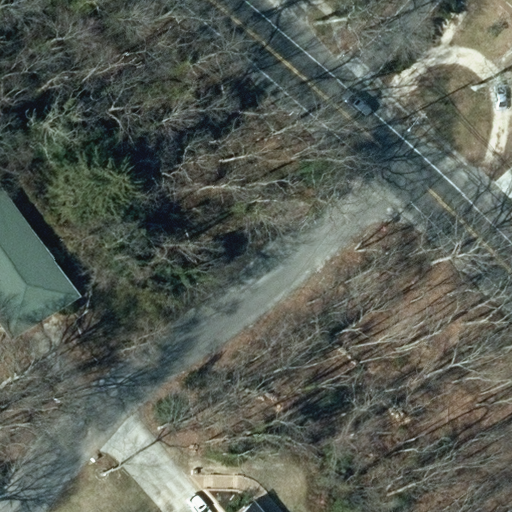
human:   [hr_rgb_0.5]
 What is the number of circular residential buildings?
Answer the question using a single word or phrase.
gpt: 0

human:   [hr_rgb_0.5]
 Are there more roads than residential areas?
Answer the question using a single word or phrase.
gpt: yes

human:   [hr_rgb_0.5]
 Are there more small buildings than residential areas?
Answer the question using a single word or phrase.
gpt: no

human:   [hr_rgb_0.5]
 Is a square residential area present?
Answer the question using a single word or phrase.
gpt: no

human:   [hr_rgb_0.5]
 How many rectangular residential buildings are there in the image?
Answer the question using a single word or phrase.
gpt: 2

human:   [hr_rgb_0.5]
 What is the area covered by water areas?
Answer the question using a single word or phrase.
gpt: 0m2

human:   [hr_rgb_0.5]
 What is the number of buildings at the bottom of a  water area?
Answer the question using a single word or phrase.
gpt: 0

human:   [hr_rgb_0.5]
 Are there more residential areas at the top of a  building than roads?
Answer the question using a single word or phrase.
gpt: no

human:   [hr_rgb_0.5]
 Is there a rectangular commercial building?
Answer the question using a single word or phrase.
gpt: no

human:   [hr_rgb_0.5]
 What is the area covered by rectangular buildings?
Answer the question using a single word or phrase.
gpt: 539m2

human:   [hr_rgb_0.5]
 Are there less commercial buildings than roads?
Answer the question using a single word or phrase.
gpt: yes

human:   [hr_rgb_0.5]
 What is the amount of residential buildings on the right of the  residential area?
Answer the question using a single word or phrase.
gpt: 2

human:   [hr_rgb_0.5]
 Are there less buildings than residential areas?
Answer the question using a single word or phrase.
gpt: no

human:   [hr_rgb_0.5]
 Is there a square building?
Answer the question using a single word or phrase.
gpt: no

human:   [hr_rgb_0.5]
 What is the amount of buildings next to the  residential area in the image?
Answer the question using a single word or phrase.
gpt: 2

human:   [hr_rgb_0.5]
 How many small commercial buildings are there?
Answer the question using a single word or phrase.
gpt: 0

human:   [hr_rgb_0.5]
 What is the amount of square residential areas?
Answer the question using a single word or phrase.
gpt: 0

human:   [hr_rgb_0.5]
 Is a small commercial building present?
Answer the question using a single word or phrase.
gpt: no

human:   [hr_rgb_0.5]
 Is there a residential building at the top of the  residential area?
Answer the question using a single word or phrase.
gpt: yes

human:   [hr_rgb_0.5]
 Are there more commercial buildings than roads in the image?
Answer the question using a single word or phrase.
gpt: no

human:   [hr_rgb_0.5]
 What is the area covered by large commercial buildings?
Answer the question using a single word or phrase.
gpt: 0m2

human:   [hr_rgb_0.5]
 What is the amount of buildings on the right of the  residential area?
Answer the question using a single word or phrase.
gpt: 2

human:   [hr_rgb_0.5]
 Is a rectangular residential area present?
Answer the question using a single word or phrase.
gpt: yes

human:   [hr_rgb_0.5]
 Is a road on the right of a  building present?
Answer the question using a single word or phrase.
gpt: yes

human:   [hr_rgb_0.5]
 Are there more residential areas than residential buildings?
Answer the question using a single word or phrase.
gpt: no

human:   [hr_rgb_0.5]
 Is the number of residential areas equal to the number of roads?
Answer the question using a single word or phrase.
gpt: no

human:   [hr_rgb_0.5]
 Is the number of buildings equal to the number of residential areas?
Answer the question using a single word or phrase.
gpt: no

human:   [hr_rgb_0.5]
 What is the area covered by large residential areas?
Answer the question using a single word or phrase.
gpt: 10637m2

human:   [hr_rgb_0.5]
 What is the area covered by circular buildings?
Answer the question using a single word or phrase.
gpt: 0m2

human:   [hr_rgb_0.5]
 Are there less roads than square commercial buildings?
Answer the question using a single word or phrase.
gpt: no

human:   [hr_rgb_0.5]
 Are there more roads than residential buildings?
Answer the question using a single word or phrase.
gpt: no

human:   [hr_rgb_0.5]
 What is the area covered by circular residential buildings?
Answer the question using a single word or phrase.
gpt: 0m2

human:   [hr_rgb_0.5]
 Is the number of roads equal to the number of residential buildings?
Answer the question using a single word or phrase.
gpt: yes

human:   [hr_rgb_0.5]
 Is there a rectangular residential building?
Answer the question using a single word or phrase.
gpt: yes

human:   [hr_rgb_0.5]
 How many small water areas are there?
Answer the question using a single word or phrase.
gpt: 0

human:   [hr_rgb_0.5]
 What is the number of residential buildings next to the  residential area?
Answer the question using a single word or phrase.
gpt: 2